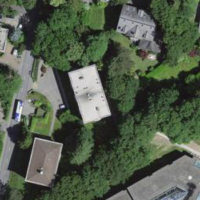
EUNIS habitat code: 55
Species observed at this site:
Fagus sylvatica